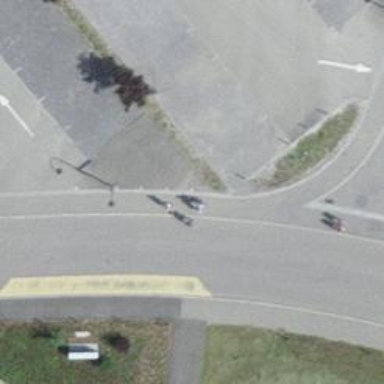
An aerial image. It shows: Zebra crossing on the road.